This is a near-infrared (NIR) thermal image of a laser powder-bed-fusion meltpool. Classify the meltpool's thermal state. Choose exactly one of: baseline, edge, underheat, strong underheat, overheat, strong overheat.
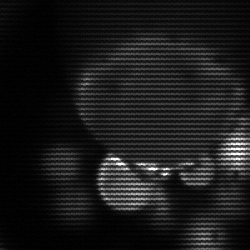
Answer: edge